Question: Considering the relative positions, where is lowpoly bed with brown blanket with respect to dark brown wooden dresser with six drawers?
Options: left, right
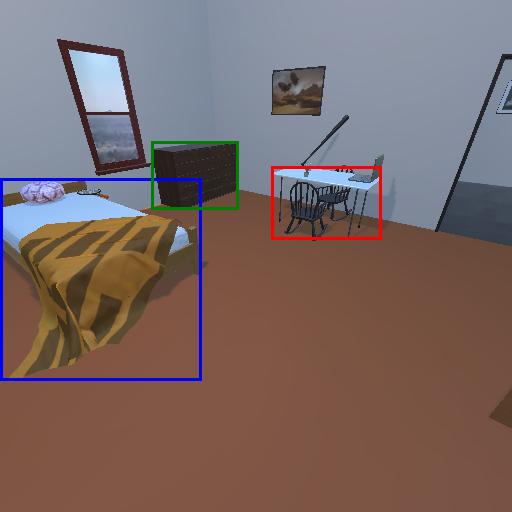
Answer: left